Question: After following <URL> . . . so in Visual Studio I deleted all NuGet references from all the .csproj files in a multi-project solution and I also deleted the files:
.nuget/NuGet.exe
.nuget/Nuget.targets
and only kept:
.nuget/NuGet.Config
Then in the Package Manager Console, trying to install a package:
'''
PM> Get-Project myProject | Install-Package somePackage -Version 1.0
'''
results in a "successful installation," but a reference isn't being added to the References node for myProject

and the packages.config is being created in:
.nuget/packages.config
and not in:
myProject/packages.config
How can I change the installation location so that NuGet will install in the root of myProject?
Package Manager Console Host Version 2.8.50926.663
Visual Studio 2013 Pro
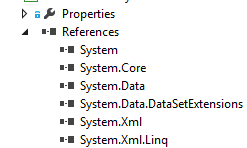
Answer: Thanks to Matt Ward, I found the problem. I was mistakenly creating and installing a solution-level package. This was because I was not adding the dll to the lib folder when creating nuget packages using <URL>.

More info can be found here:
<URL>
A solution-level package is one that installs a tool or additional commands for the Package Manager console, but does not add references, content, or build customizations to any projects in your solution. For example, the psake package installs Powershell scripts you can use to automate your build process.
A package is considered a solution-level package if it does not contain any files in its lib, content, or build directories. If the package has dependencies, they also must not have files in their lib, content, or build directories.
When a solution-level package is installed, it is tracked in a packages.config file in the .nuget directory, rather than in a packages.config file in a specific project.